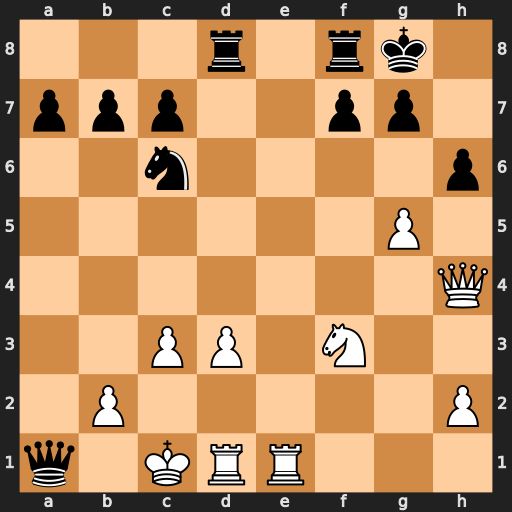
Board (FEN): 3r1rk1/ppp2pp1/2n4p/6P1/7Q/2PP1N2/1P5P/q1KRR3
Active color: w
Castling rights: -
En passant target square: -
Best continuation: Kc2 Qa2 gxh6 Rd6 hxg7